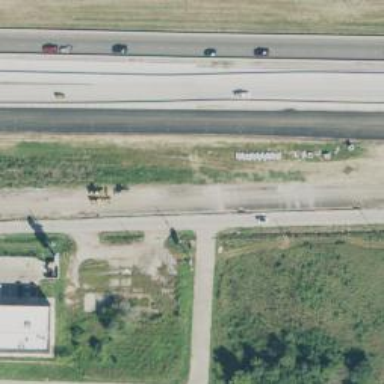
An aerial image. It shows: Tertiary road with frontage road.